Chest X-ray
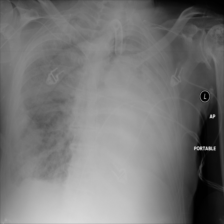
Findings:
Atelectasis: negative
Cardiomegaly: negative
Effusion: negative
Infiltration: negative
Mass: negative
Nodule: negative
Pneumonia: negative
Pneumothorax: negative
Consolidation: negative
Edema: negative
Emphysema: negative
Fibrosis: negative
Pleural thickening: negative
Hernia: negative